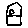
Label: house